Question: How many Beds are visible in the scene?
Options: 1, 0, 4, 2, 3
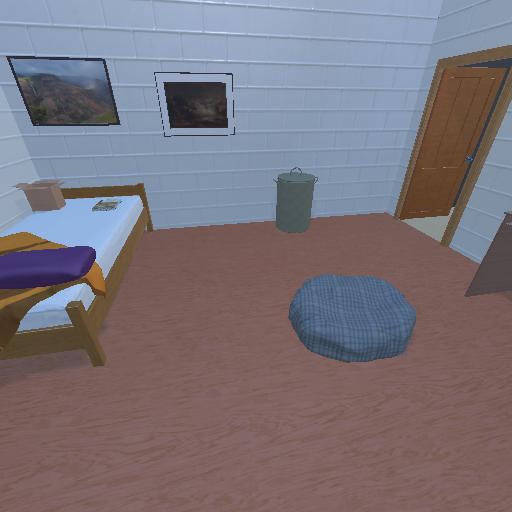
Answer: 1